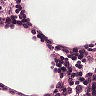
Metastatic tissue present: no